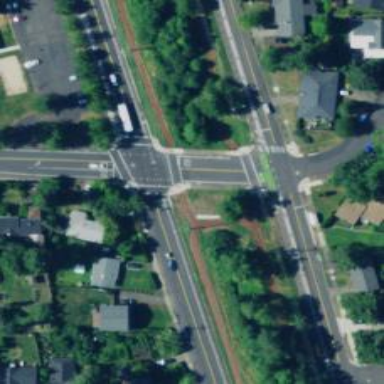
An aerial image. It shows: Marked crossing on the road.